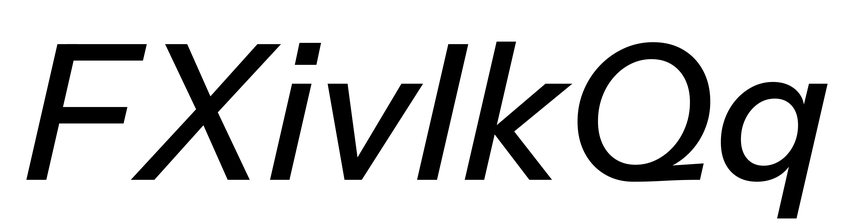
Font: InstrumentSans-Italic_Medium_Italic